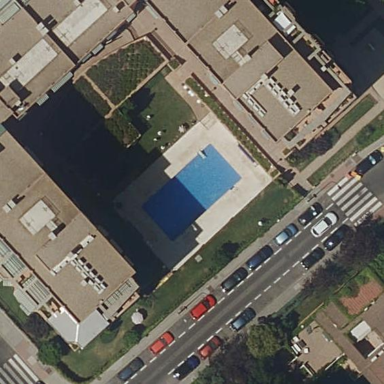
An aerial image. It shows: Swimming pool located in leisure land.